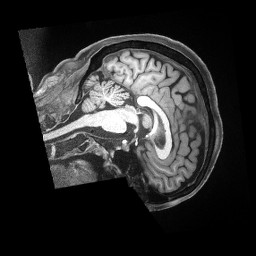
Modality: T1w
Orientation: sagittal
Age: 57
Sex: female
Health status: ill
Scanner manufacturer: siemens
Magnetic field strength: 3 T
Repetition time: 2.5 s
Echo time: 0.00181 s